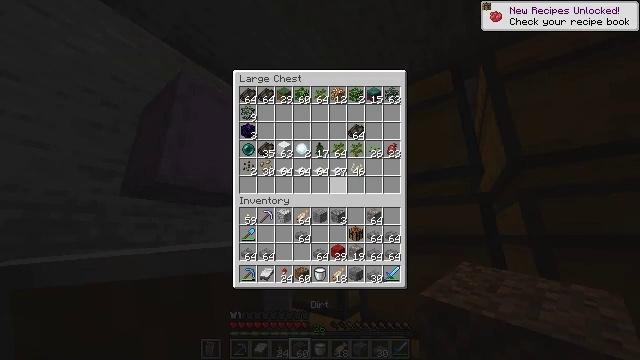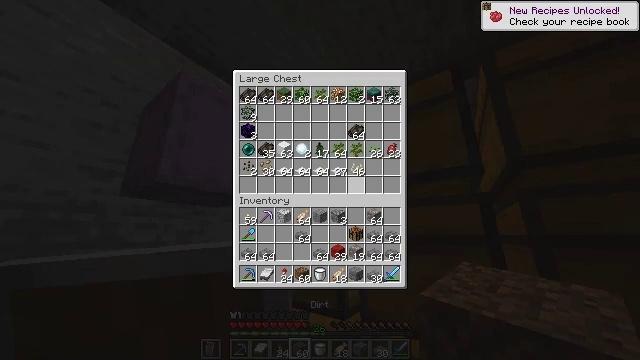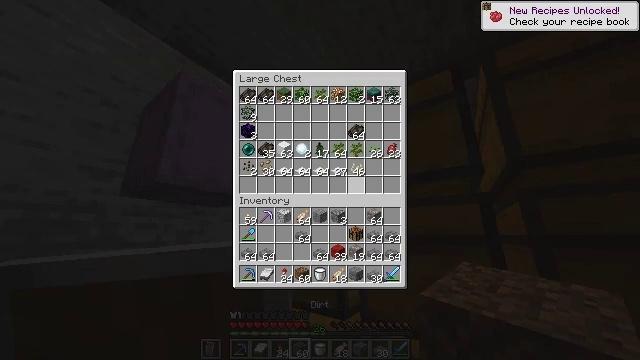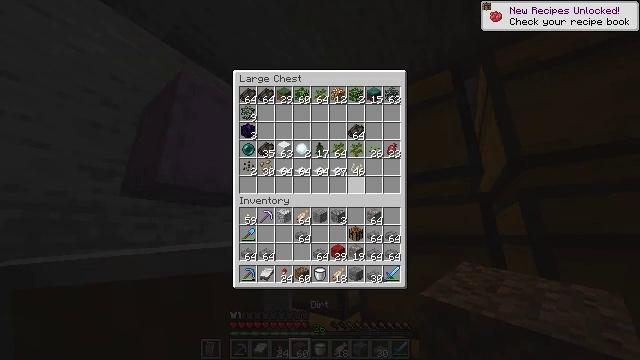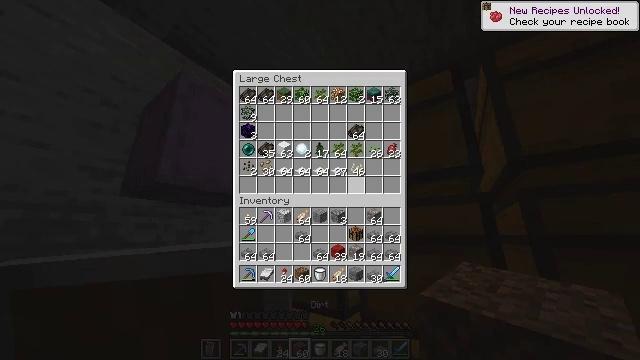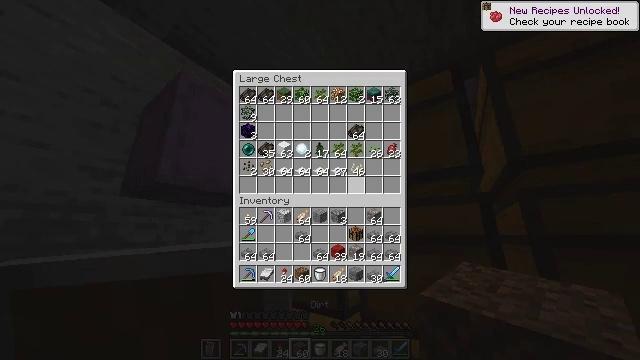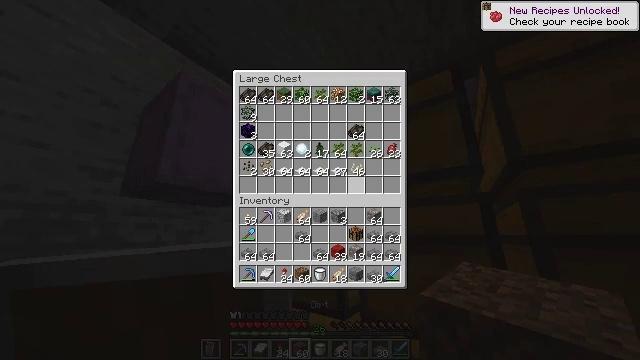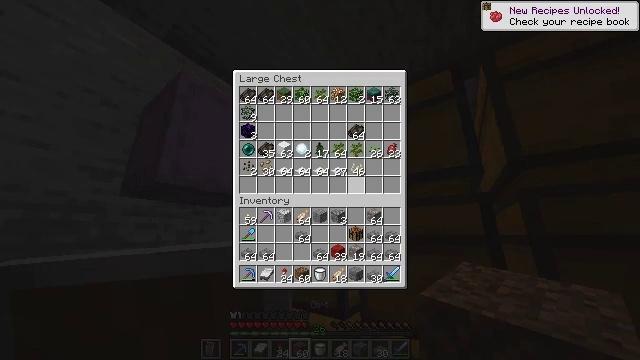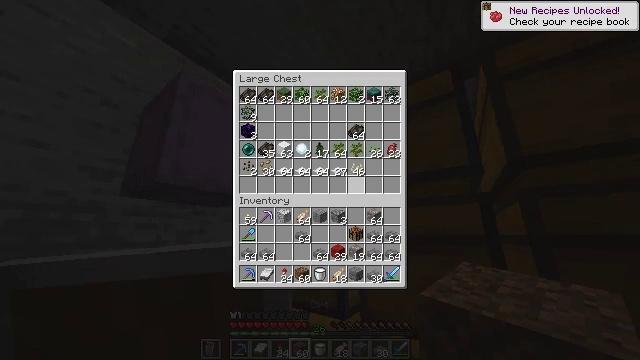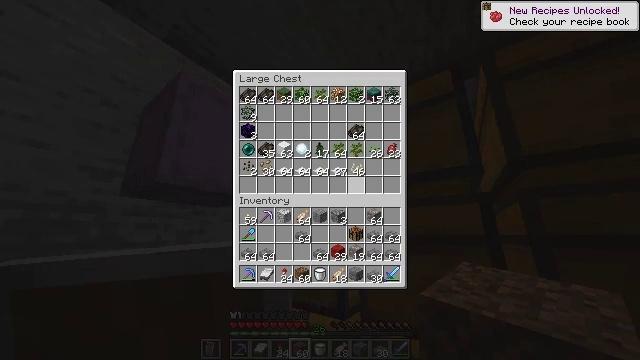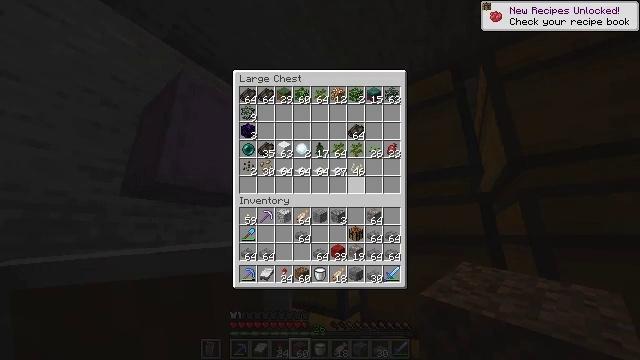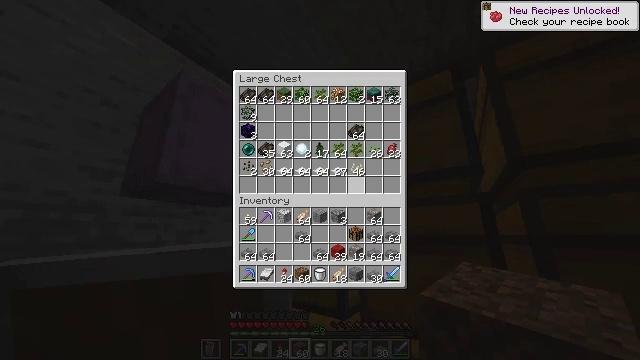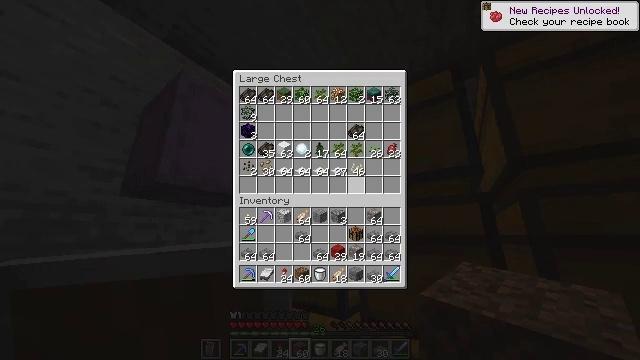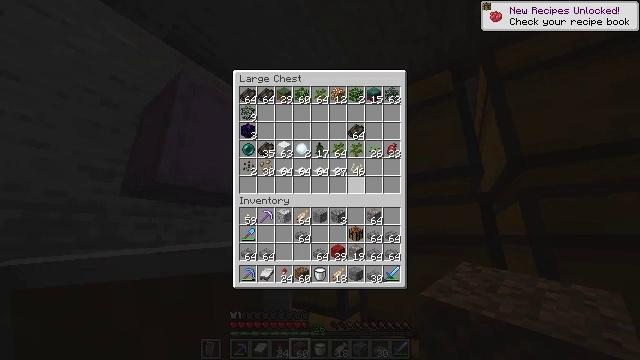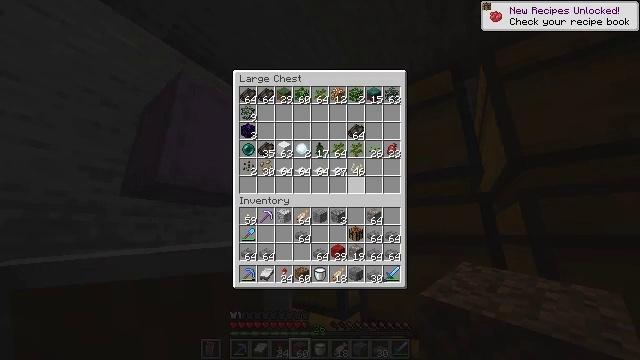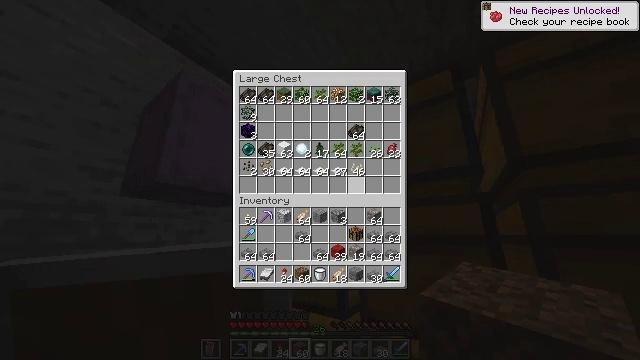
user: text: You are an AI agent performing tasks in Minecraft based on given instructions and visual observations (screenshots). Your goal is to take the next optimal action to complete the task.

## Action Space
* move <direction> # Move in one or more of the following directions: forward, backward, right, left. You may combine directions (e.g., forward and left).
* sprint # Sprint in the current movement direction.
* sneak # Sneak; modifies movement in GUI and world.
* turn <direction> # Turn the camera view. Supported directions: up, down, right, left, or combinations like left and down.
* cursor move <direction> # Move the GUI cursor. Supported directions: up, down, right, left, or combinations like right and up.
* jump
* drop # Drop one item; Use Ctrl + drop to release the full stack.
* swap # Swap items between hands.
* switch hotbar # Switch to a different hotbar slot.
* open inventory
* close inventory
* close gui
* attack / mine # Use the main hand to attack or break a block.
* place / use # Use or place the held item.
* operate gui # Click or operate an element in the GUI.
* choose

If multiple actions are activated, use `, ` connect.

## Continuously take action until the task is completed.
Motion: motion action
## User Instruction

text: Combine ingredients to craft clay.
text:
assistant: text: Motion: no_op
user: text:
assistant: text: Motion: no_op
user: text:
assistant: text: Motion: no_op
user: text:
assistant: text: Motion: no_op
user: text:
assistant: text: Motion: no_op
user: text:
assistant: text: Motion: no_op
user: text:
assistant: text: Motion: no_op
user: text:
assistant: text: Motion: no_op
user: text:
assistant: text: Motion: no_op
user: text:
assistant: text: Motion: no_op
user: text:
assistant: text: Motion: no_op
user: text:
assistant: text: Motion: no_op
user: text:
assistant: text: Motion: no_op
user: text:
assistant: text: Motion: no_op
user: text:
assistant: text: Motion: no_op
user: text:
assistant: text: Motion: no_op
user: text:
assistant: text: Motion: no_op
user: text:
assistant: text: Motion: no_op
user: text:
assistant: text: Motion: no_op
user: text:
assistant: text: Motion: no_op
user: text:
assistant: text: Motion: no_op
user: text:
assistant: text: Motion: no_op
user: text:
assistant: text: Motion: no_op
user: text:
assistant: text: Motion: no_op
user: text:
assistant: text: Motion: close gui
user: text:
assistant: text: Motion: turn down
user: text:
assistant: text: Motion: turn down
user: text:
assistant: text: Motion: turn down, use / place
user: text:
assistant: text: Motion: use / place
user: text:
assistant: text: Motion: use / place